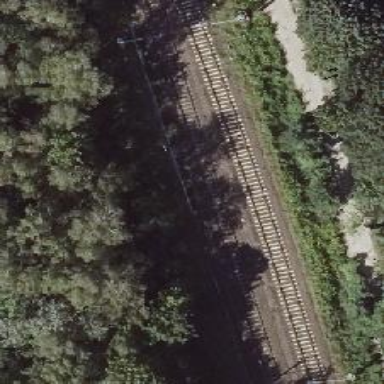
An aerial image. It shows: Railway signal.